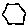
Label: hexagon